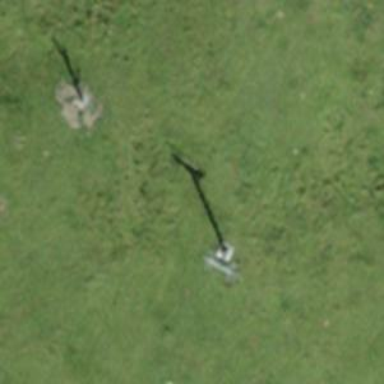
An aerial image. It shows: Pylon for aerialway.